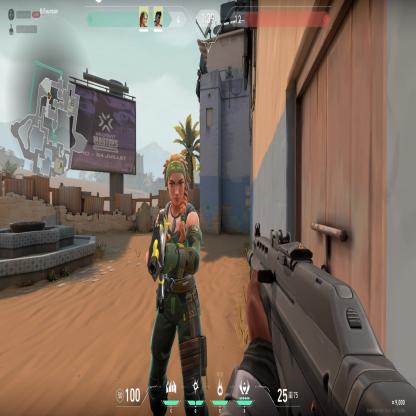
Label: teammate